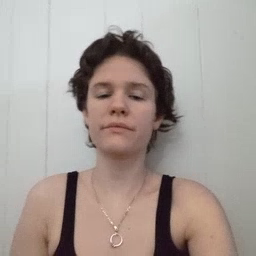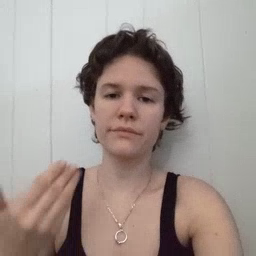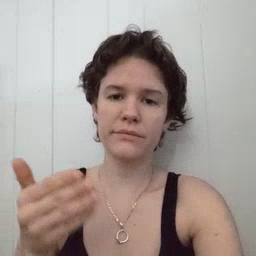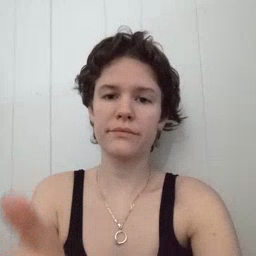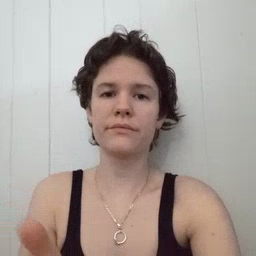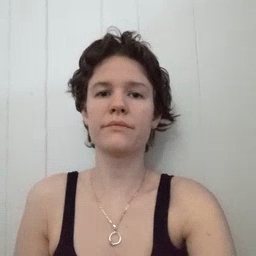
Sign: fish